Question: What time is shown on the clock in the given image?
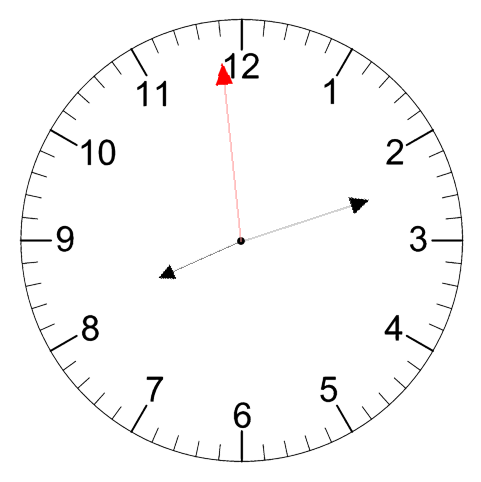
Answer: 08:11:59